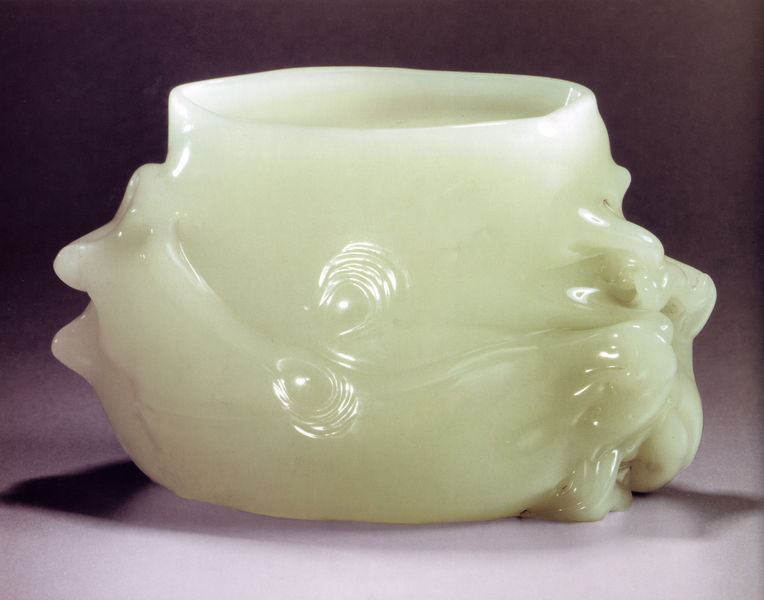
Titel: Kleine Jardinière
Künstler: Ernest Léveillé
Institution: Sammlung Gerda Koepff
Schlagwörter: schatten, weiß, grün, frau, glas, hell, licht, schmuck, schwarz, ornament, falten, schale, stein, spiegelung, kelch, kreis, rund, keramik, vase, relief, topf, wellen, moderne, modern, lila, violett, falte, jugendstil, glanz, kerze, tasse, glatt, plastik, rodin, fliessend, foto, fotografie, photographie, becher, gefäß, form, milch, glasvase, asien, hässlich, photo, china, wachs, kerzenhalter, kerzenleuchter, durchsichtig, edelstein, reflex, kunsthandwerk, behälter, modelliert, opak, geschliffen, amorph, aufbewahrung, elfenbein, onyx, büchse, glasgefäss, milchig, alabster, fluid, fotpo, gedäss, jade, lichtkringel, milchweiss, orient, schminktopf, speckstein